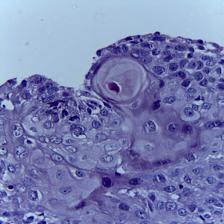
Diagnosis: OSCC